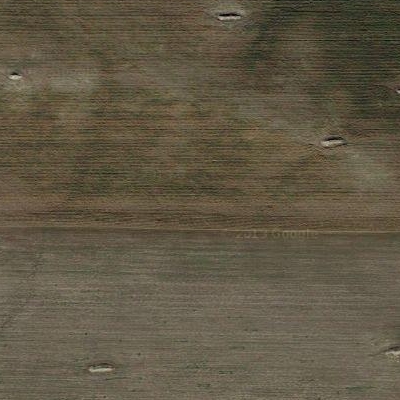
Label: bField